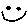
Label: smiley face